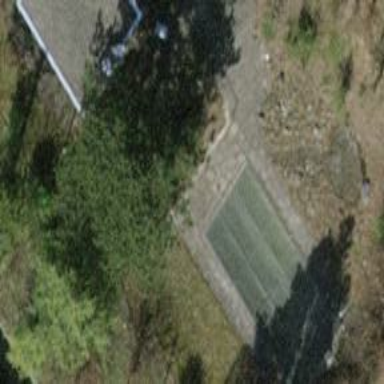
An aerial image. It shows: Swimming pool located in leisure land.